Question: I am trying to set an exception message in the '<h:message>'.
Here is the relevant view code:
'''
<h:inputText id="titleId" value="#{bookController.book.title}"/>
<h:message for="titleId"/>
<h:commandButton value="Create a book" actionListener="#{bookController.doCreateBook}" action="listBooks"/>
'''
I need a message to be displayed when the 'titleId' is empty. My '@Stateless' EJB method throws an exception when the title is empty:
'''
public Book createBook(Book book) throws CustomException {
if(book.getTitle().isEmpty()) {
throw new CustomException("Please, type a Title !");
}
else {
em.persist(book);
return book;
}
}
'''
My backing bean catches it and sets a message:
'''
public void doCreateBook() {
FacesContext ctx = FacesContext.getCurrentInstance();
try {
book = bookEJB.createBook(book);
bookList = bookEJB.findBooks();
} catch (CustomException e) {
ctx.addMessage("titleId", new FacesMessage(FacesMessage.SEVERITY_ERROR, "Error", e.getMessage()));
}
}
'''
What I except is, when the exception occurs, an error message must be displayed near the input text tag, but it isn't the case, the execution displays the page with list of books and the "Error" message displayed under the list, as shown below:

How can I get the full exception message to show up next to the input field?
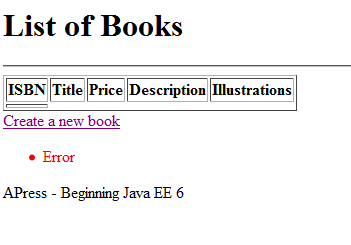
Answer: Apart from the erroneous message handling which Thinksteep has already answered, your other mistake is that you're doing validation in an action method. This is not right. You should be using JSF builtin validation facilities instead. Whenever the JSF builtin validation fails, then the action method will be invoked and the page will also navigate. The enduser sticks to the current form and the message will appear in the therefor specified '<h:message>' tag.
In your particular case, you just need to set the 'required' attribute.
'''
<h:inputText id="titleId" value="#{bookController.book.title}" required="true" />
<h:message for="titleId" />
'''
If you want to customize the default required message, use 'requiredMessage' attribute.
'''
<h:inputText id="titleId" value="#{bookController.book.title}"
required="true" requiredMessage="Please, type a Title !" />
<h:message for="titleId" />
'''
Remove that input validation from the EJB method. It doesn't belong there. The EJB isn't responsible for that, the caller (which is in your case thus your JSF code) is responsible for that.